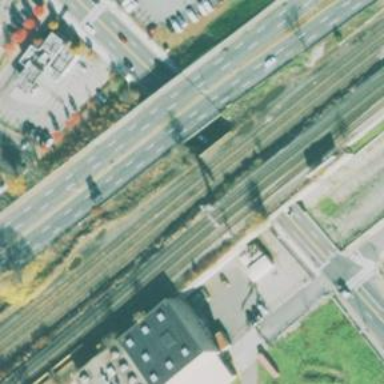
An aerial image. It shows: Railway signal.